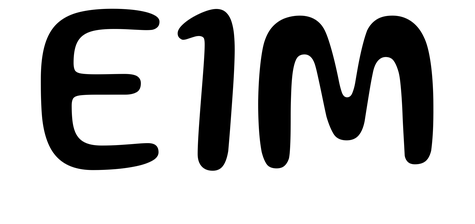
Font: Gluten_Regular